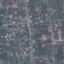
Label: Residential